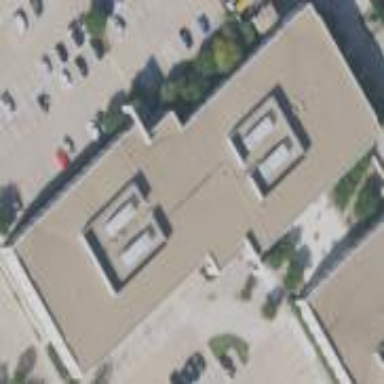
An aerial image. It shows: Office building.